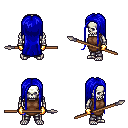
a pixel art fantasy rpg character, male body template, skeleton, brown tunic, metal pants, blue extra-long hairstyle, gold gloves, spear, four views (front, back, left, right), 2x2 character sprite sheet, small pixel art, hard edges, no anti-aliasing